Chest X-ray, PA view. Patient: 38 years old, sex F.
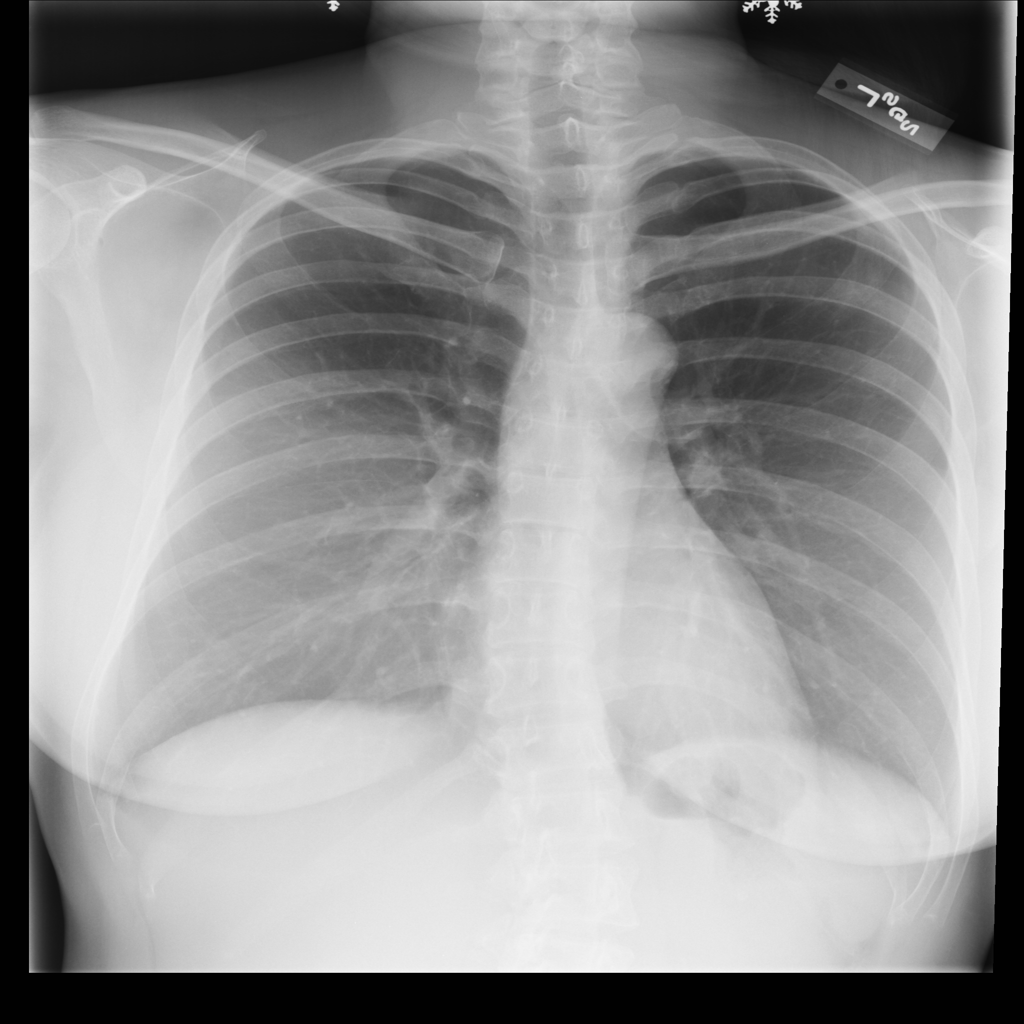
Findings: No Finding